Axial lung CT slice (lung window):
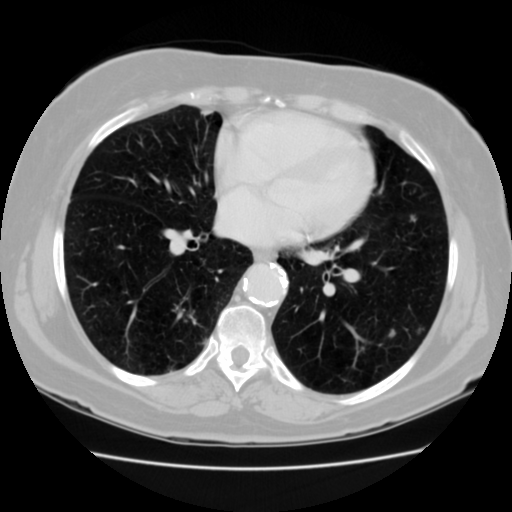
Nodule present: yes
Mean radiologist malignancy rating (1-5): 3